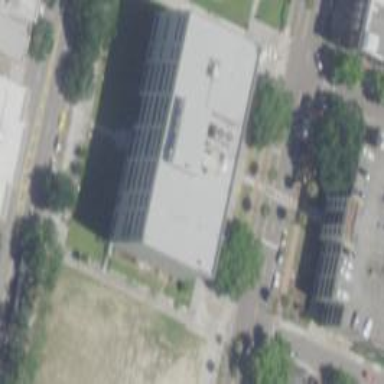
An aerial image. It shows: Courthouse building.